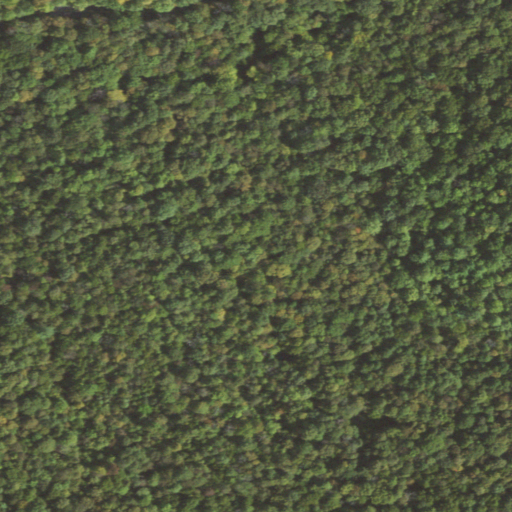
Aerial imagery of valley in Pennsylvania named Wisdom Hollow containing deciduous forest and open development